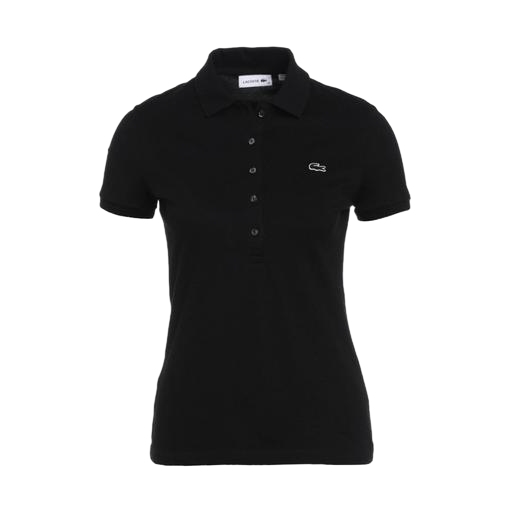
skinny-fit stretch polo shirt, skinny-fit polo shirt, skinny stretch polo shirt, white background